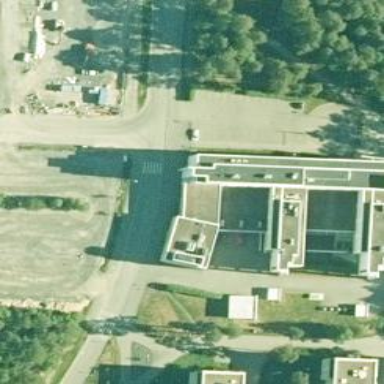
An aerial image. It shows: Government office.